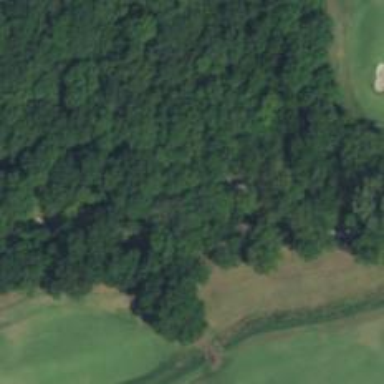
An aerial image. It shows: Path for both roads and golfers.